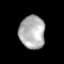
Tissue: lung
Cell type: Epithelial cells
Senescence score: 0.2369
Nuclear area (px): 828
Mean DAPI intensity: 177.42